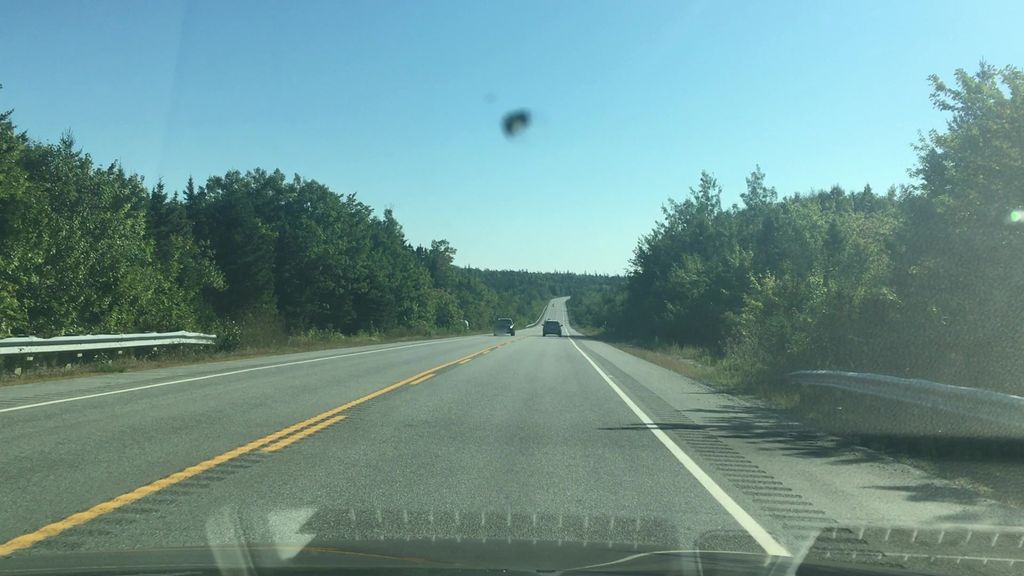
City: halifax